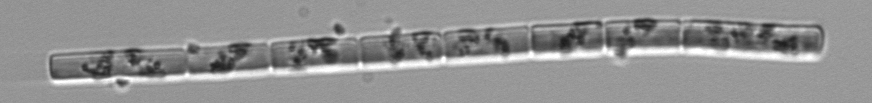
Label: Guinardia_delicatula